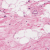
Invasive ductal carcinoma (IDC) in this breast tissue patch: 0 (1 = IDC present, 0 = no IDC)